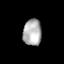
Tissue: lung
Cell type: Endothelial cells
Senescence score: 0.2324
Nuclear area (px): 478
Mean DAPI intensity: 176.596